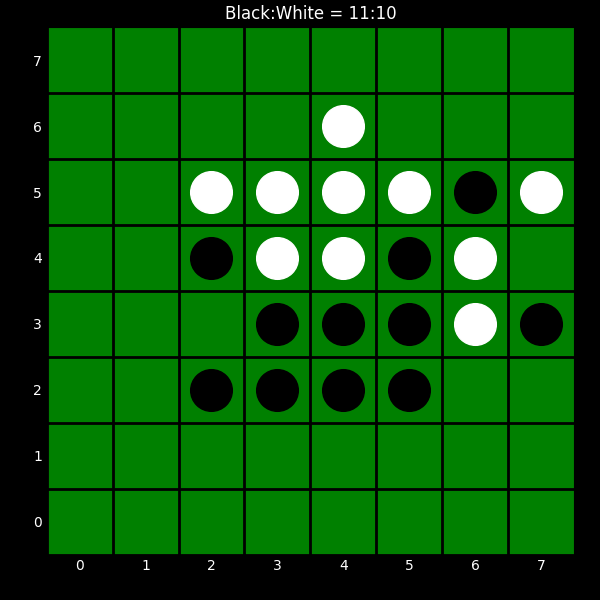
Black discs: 11
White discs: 10